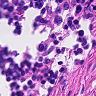
Metastatic tissue present: no